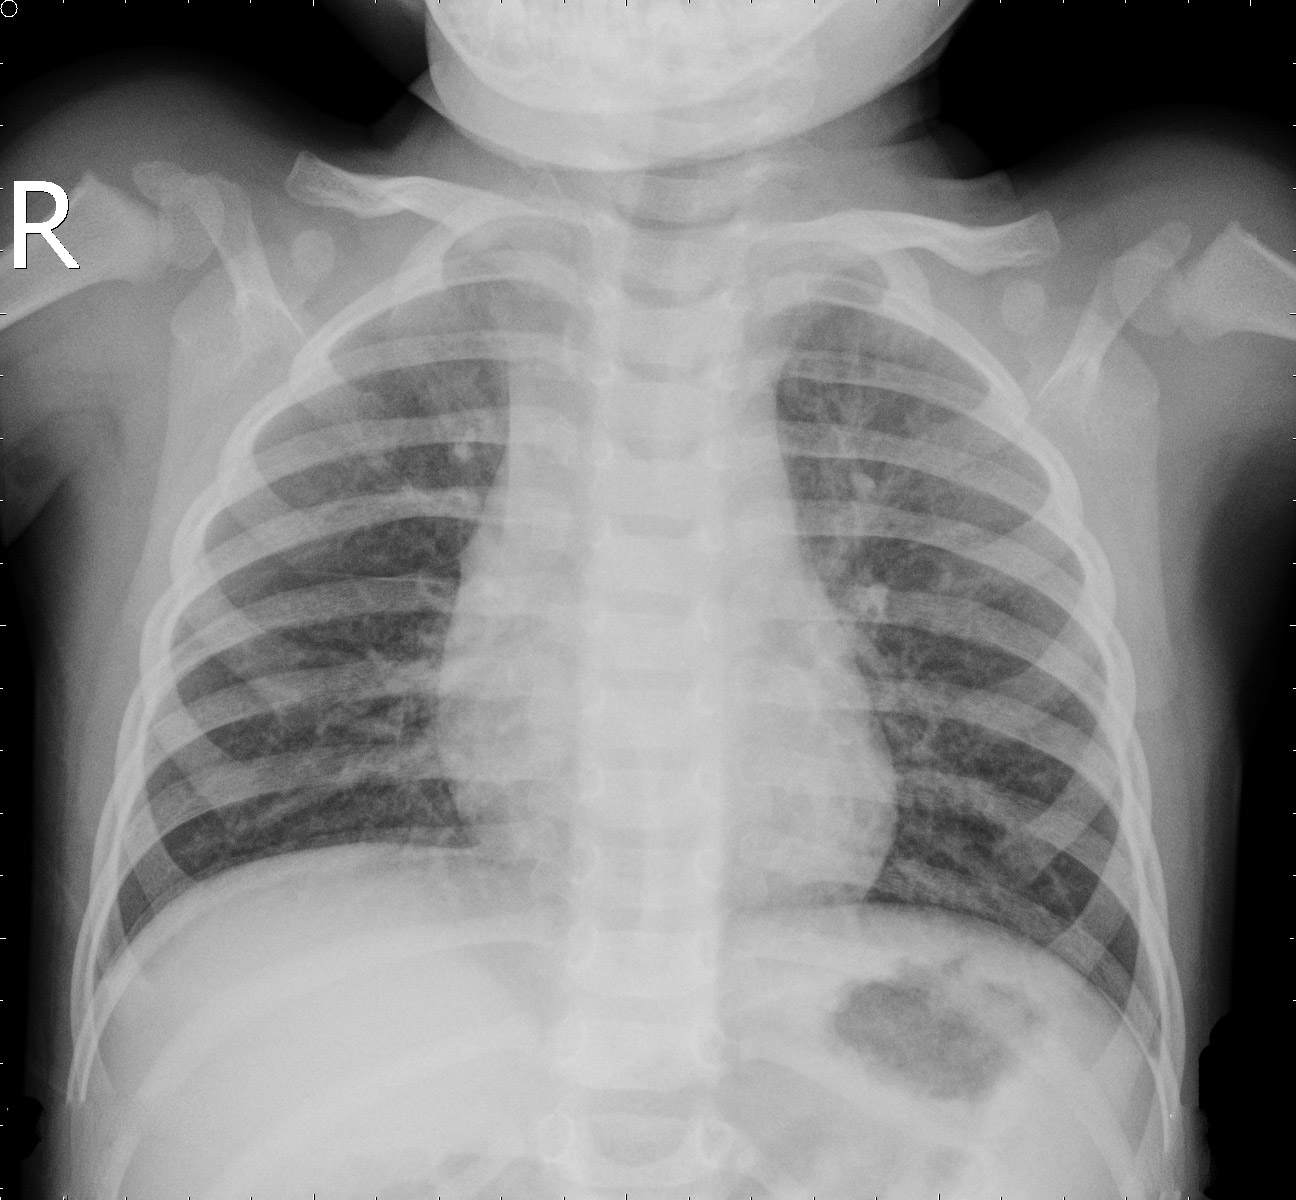
Diagnosis: NORMAL